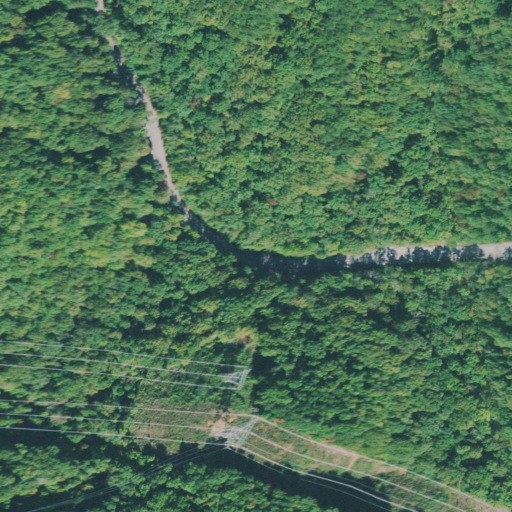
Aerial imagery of gap in Tennessee named Pan Gap containing deciduous forest, open development, mixed forest, low intensity development, shrub, and pasture